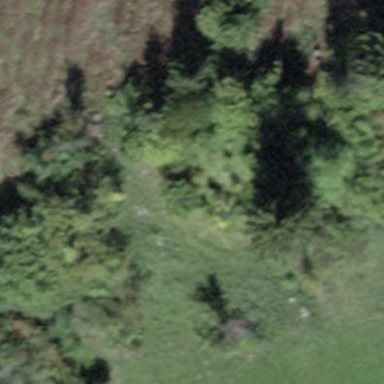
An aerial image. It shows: Forest area.